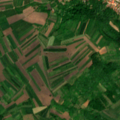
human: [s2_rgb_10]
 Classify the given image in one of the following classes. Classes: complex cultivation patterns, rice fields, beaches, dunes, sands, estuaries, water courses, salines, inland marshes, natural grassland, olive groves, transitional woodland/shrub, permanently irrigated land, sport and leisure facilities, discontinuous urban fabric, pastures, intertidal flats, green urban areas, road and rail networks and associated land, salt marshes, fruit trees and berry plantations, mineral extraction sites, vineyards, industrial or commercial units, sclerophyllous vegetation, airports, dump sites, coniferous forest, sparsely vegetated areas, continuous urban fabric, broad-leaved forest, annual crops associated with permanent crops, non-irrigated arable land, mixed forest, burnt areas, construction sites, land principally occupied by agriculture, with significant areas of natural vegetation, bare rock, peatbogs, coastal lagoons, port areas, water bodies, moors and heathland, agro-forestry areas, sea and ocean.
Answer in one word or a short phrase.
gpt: discontinuous urban fabric, non-irrigated arable land, complex cultivation patterns, transitional woodland/shrub